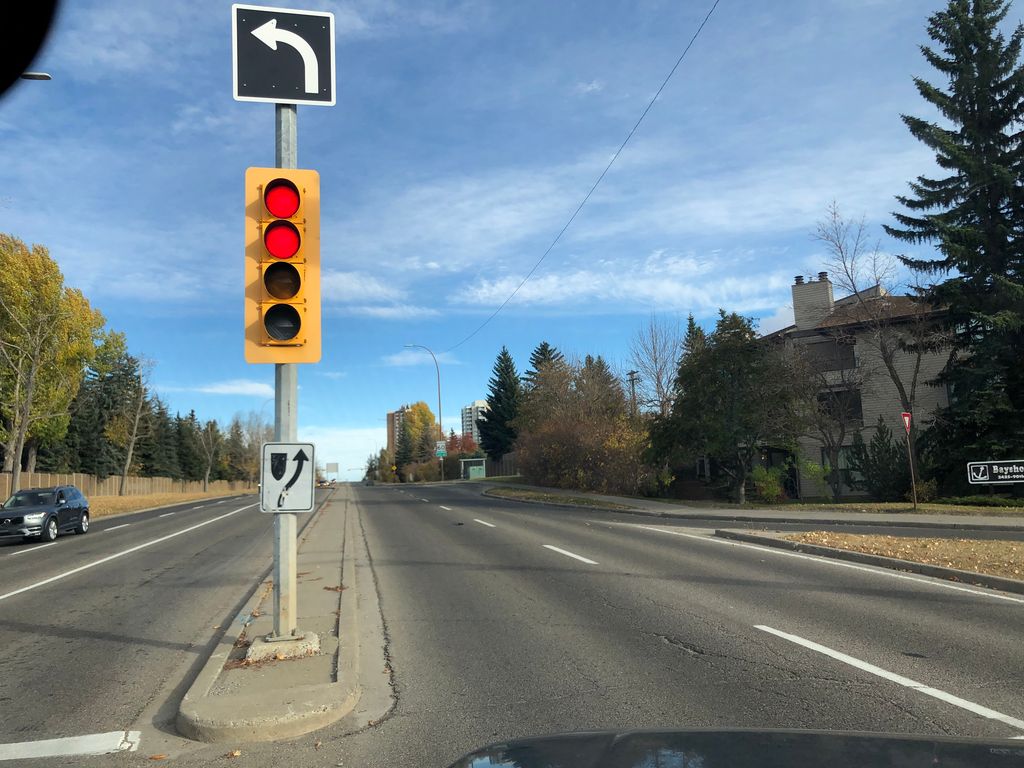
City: calgary